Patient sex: M
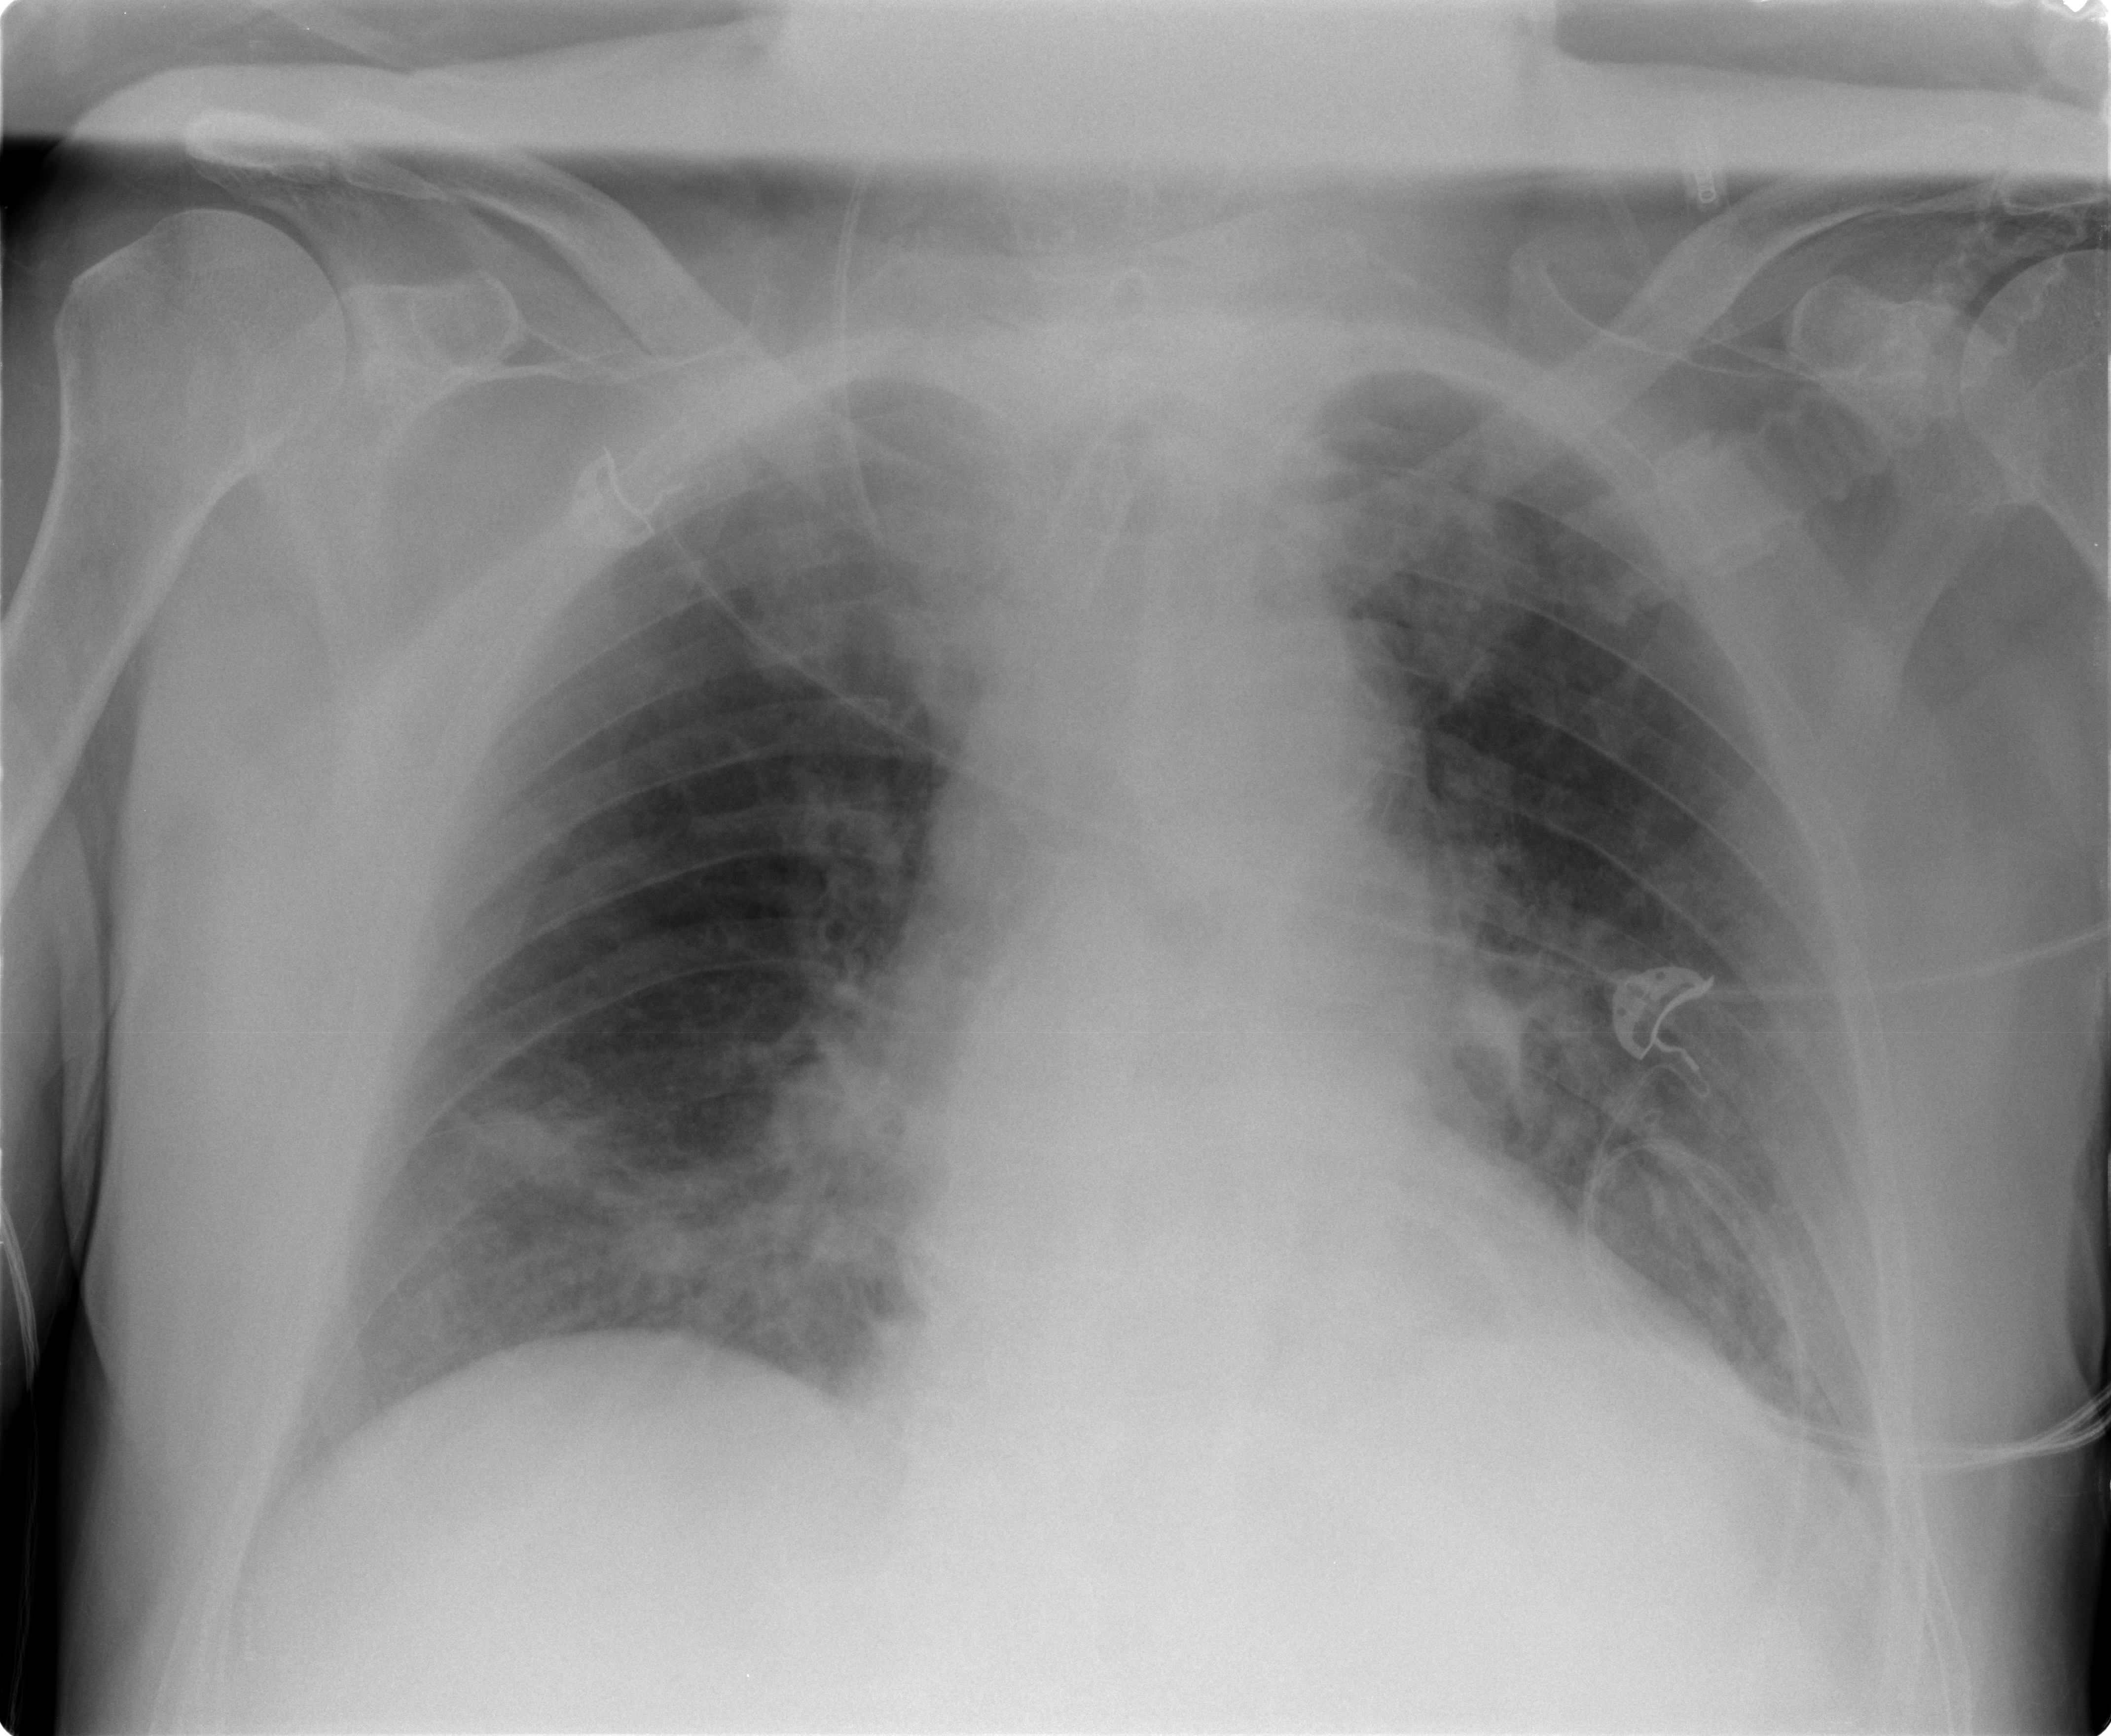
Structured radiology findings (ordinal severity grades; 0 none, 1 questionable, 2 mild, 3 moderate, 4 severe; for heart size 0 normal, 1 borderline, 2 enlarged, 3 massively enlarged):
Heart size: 2
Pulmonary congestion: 0
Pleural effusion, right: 0
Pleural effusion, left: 0
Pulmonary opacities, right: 2
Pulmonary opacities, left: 1
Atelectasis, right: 2
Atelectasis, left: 0